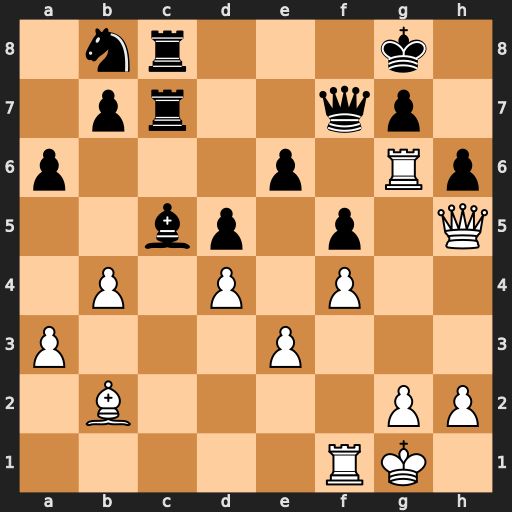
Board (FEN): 1nr3k1/1pr2qp1/p3p1Rp/2bp1p1Q/1P1P1P2/P3P3/1B4PP/5RK1
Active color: w
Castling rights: -
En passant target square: -
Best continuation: dxc5 Kh7 Rxg7+ Qxg7 Bxg7